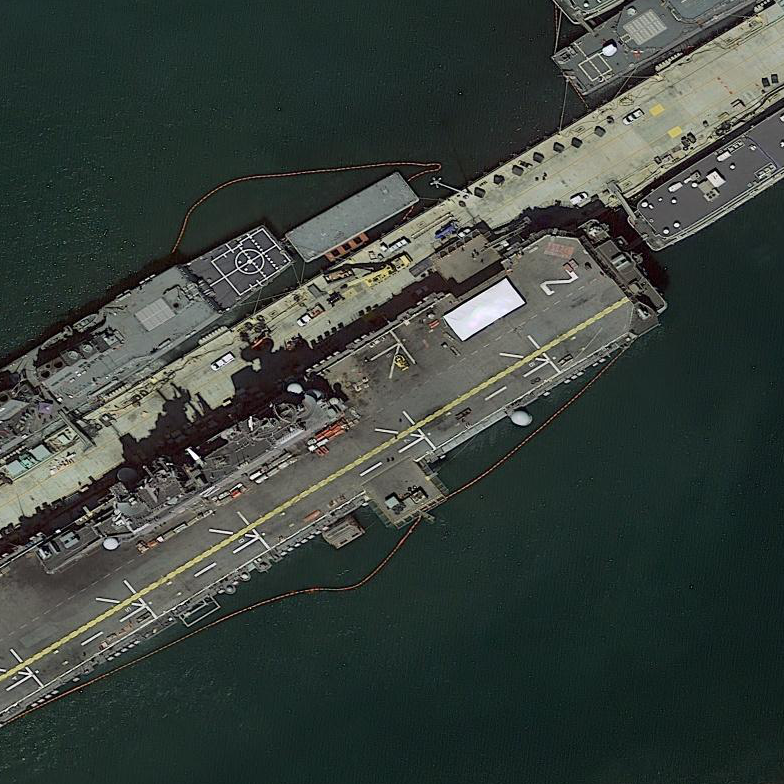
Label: Wasp-class_assault_ship